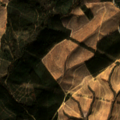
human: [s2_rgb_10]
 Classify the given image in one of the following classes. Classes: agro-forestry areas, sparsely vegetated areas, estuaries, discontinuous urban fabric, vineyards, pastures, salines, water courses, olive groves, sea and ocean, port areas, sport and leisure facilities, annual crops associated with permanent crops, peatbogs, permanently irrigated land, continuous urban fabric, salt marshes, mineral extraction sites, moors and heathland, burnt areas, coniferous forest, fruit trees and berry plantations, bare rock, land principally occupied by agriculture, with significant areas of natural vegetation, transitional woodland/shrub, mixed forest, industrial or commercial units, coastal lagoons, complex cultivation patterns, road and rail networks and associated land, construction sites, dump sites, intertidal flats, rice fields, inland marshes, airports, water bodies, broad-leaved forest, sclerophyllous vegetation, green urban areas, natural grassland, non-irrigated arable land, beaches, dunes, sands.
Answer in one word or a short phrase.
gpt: broad-leaved forest, moors and heathland, transitional woodland/shrub